Question: Does anyone know of a nice library to give me audio wavform functionallity, specifically:
- - - -
I have used Adobe Audition in the past, so something like the way they display their waveforms would be great.
See the screen capture below.

Many thanks in advance
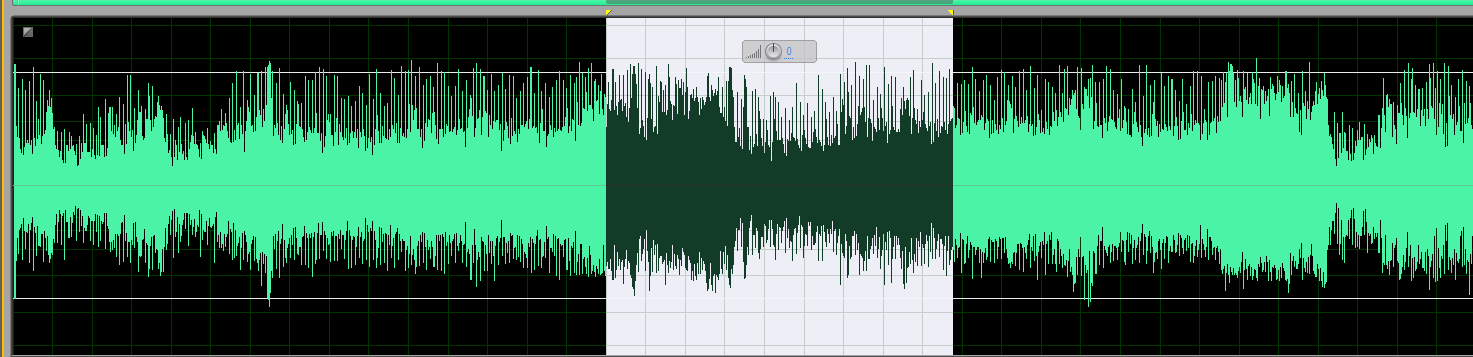
Answer: look on WPF Sound Visualization Library: <URL>
Edit: Project Moved To <URL>